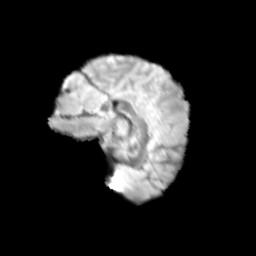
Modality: T2w
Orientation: sagittal
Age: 10
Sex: female
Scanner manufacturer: siemens
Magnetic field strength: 3 T
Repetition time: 3.8 s
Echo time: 0.07 s